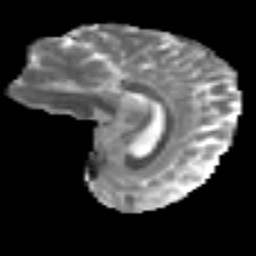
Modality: MD
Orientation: sagittal
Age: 40
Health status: ill
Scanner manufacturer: philips
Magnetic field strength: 3 T
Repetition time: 9 s
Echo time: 0.127 s